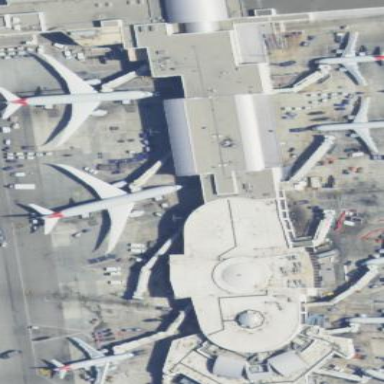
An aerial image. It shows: Airport terminal building.